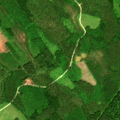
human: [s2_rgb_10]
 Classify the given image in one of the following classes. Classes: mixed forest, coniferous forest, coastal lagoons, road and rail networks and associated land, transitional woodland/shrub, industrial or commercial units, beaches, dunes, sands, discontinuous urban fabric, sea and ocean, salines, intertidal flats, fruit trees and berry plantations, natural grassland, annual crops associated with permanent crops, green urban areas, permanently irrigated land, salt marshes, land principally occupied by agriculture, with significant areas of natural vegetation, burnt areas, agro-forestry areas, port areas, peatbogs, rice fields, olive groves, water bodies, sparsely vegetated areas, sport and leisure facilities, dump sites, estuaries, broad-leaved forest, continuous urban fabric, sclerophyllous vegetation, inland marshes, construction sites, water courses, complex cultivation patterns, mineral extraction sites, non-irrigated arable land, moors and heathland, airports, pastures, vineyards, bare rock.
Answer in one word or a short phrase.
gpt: coniferous forest, mixed forest, transitional woodland/shrub